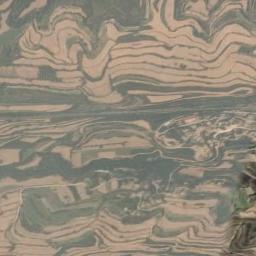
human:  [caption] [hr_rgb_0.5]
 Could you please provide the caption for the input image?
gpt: There are many green plants on the terrace .

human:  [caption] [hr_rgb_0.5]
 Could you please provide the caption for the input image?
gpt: There are bare and green terrace .

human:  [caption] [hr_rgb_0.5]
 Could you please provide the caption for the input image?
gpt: A large layer of brown and green mixed terraces .

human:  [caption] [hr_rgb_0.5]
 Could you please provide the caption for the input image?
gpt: There are four parallel paths between the terraces .

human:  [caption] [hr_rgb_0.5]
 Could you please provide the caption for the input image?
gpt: There are many yellow terraces and green ones .